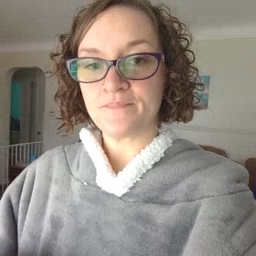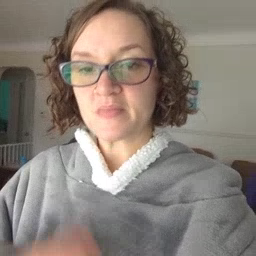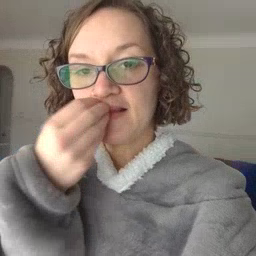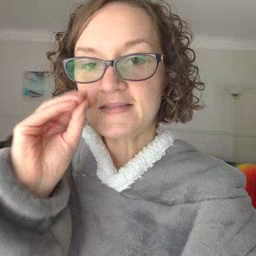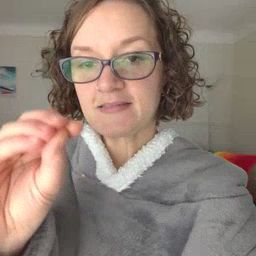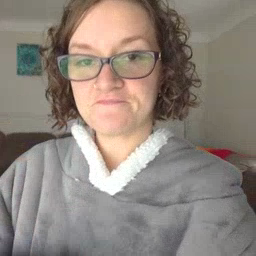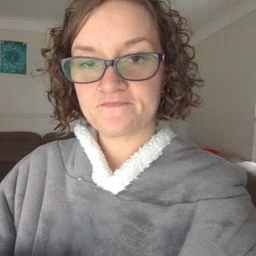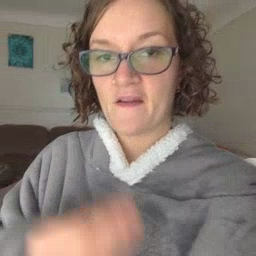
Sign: kiss